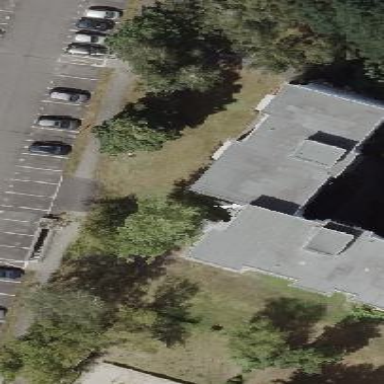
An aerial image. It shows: Apartment building with flat roof.